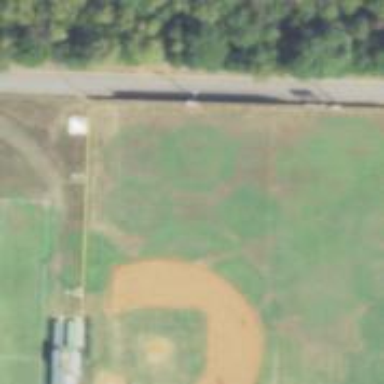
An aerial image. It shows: Baseball pitch for leisure land activities.